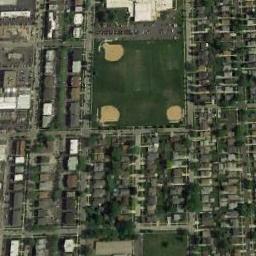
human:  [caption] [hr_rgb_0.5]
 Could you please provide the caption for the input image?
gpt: Three baseball diamonds on the lawn and the residential area around them .

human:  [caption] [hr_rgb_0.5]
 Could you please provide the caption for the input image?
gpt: There are two baseball fields in the picture, One of which is about twice as large as the other .

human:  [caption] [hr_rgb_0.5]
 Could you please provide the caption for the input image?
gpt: There are three baseball diamonds in the grass surrounded by the houses .

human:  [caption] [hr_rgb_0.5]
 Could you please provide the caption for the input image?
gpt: Three baseball diamonds are surrounded by many trees and buildings .

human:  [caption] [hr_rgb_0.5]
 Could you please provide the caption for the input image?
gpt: Three baseball diamonds are surrounded by buildings .